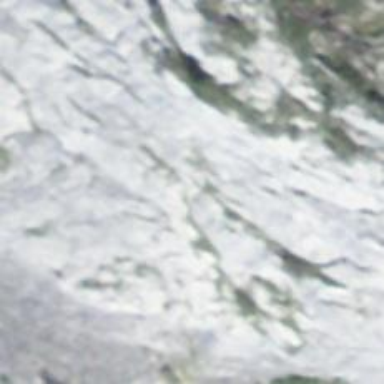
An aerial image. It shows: Cliff in nature.